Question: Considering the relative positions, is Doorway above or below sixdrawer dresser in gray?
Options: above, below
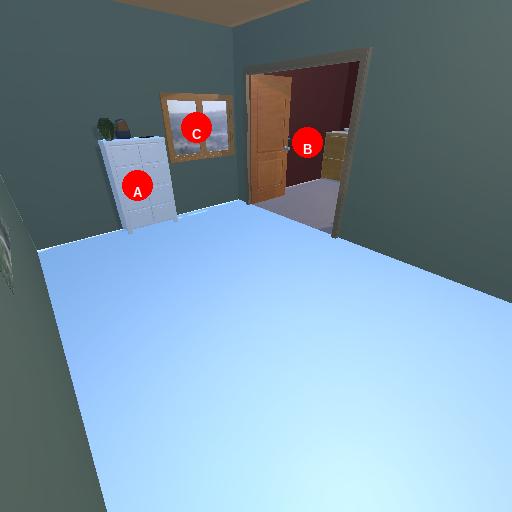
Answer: above